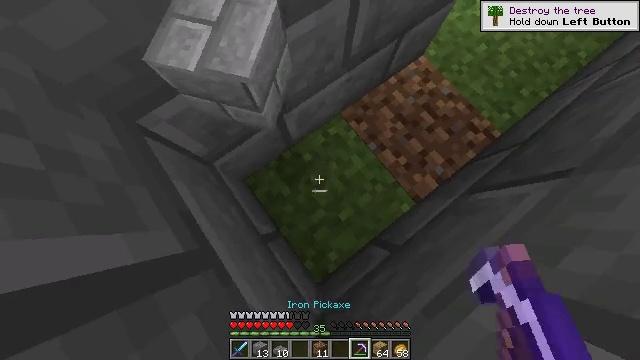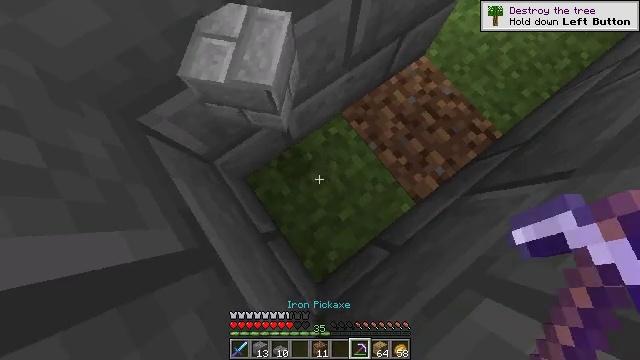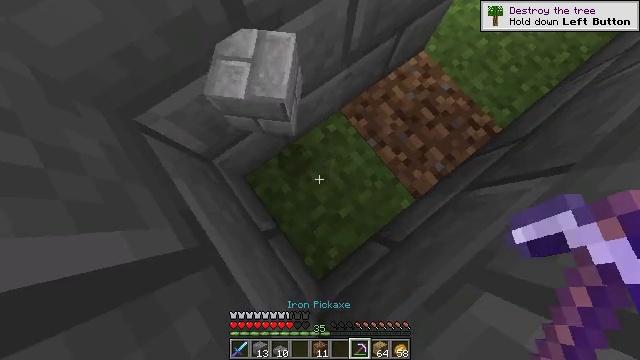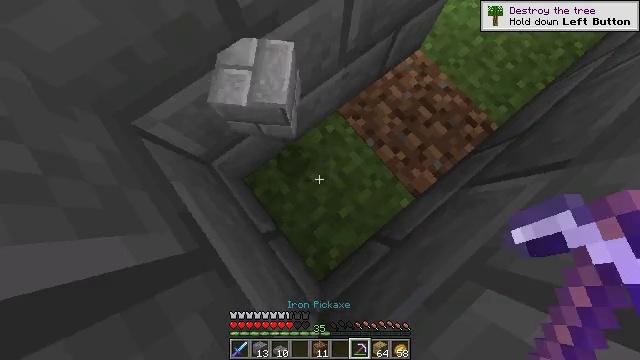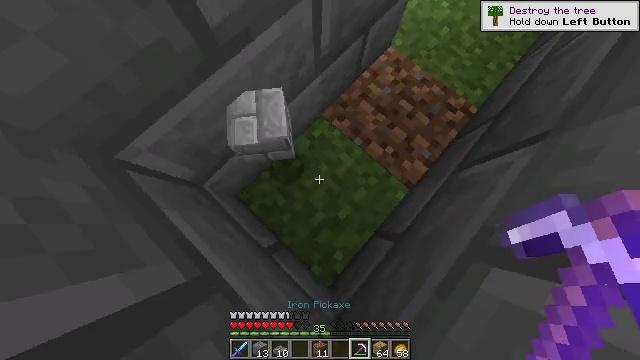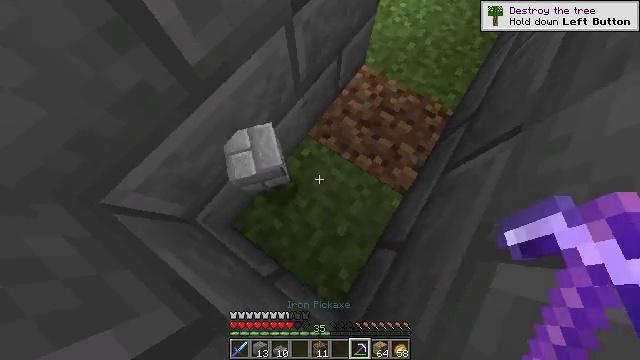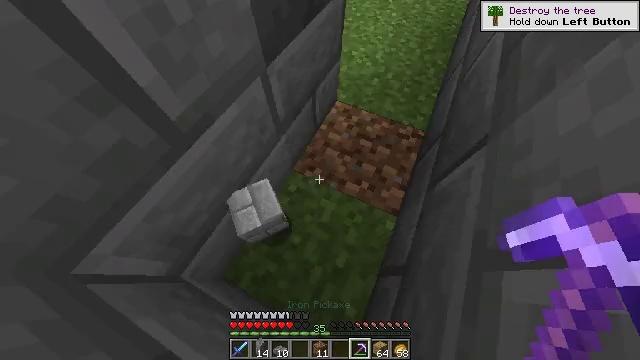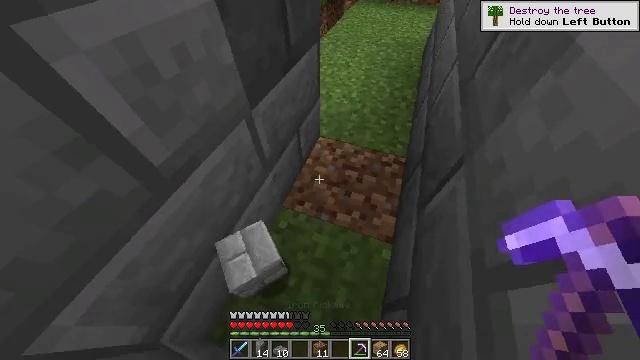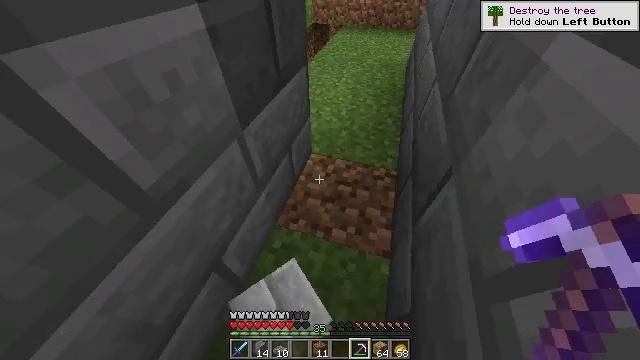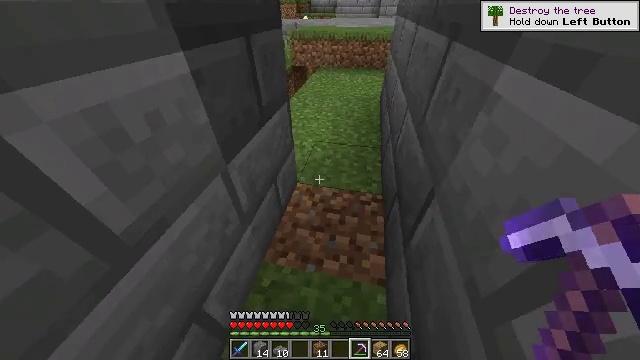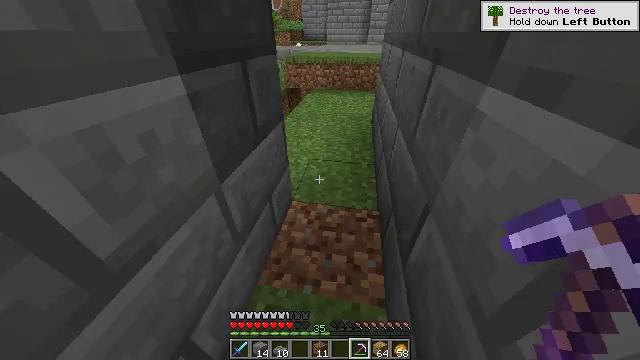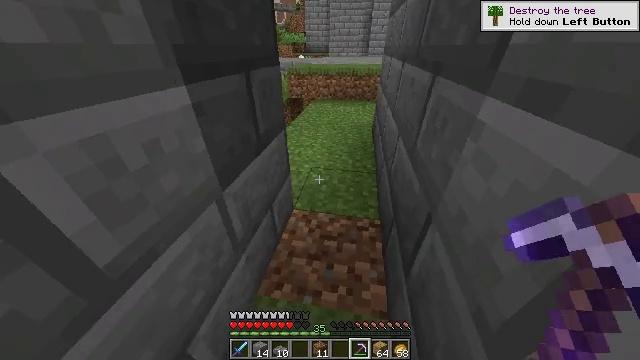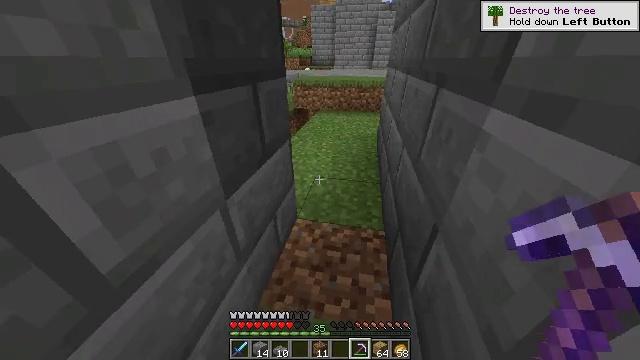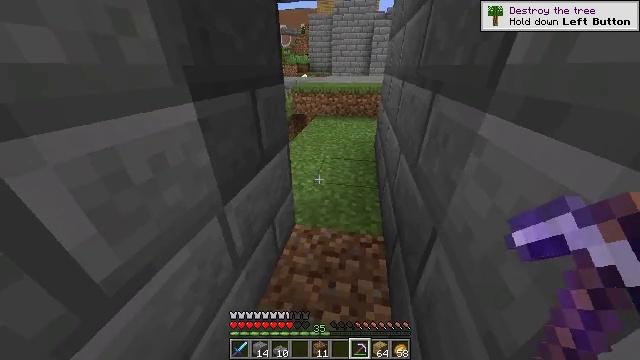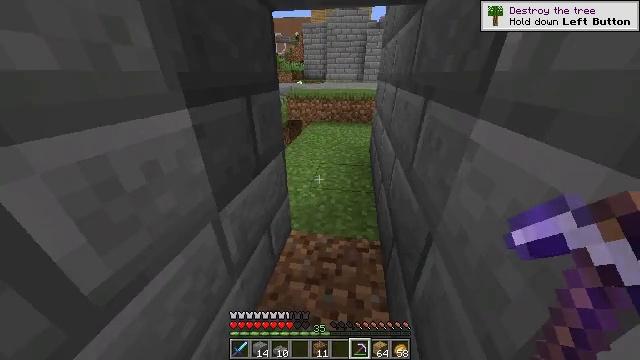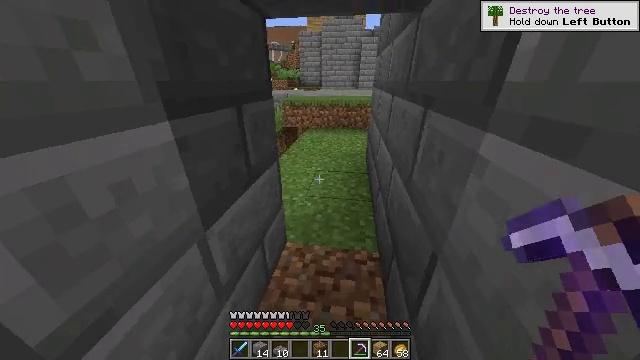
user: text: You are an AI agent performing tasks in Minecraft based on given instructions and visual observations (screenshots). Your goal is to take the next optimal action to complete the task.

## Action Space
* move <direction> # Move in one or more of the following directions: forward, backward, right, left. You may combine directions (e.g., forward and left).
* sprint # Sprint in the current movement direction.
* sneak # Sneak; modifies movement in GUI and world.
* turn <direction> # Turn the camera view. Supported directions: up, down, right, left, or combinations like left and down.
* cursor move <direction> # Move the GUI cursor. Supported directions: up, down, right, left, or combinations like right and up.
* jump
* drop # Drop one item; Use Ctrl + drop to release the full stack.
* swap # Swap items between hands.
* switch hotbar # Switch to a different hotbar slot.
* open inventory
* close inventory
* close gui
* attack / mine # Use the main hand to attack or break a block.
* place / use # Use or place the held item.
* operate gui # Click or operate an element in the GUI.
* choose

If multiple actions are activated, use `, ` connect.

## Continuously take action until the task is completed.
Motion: motion action
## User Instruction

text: Mine stone bricks from a structure.
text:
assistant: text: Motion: no_op
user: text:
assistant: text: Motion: no_op
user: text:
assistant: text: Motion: turn right
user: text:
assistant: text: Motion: turn right and up
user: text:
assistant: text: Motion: turn right and up
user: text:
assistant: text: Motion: turn right and up
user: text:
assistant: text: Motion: turn right and up
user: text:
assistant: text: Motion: turn right and up
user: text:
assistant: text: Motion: turn right and up
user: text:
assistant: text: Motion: turn right and up
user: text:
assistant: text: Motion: turn up
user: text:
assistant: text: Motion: turn left and up
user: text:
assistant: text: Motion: turn up
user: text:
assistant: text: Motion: turn right and up
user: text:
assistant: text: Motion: move forward, turn right and up
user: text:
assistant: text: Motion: move forward
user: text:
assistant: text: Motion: no_op
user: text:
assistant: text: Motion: move forward
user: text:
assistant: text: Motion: move forward
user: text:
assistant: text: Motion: move forward
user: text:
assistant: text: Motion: move forward
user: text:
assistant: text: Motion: move forward
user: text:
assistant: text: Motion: move forward
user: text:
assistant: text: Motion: move forward
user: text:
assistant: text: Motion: move forward
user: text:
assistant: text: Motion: move forward
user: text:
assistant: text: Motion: move forward
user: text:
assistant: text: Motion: move forward
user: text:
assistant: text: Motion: move forward
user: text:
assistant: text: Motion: move forward